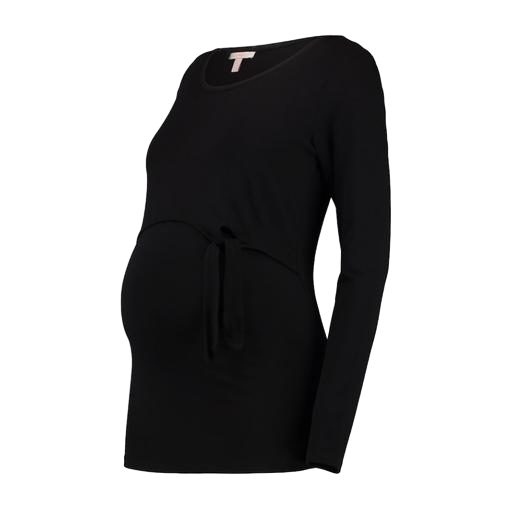
black nursing top, black sara tie-front top, black long-sleeved jersey top, white background